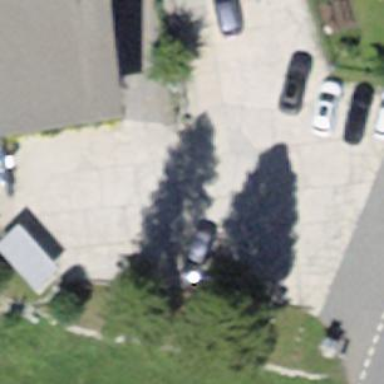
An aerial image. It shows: Parking area.